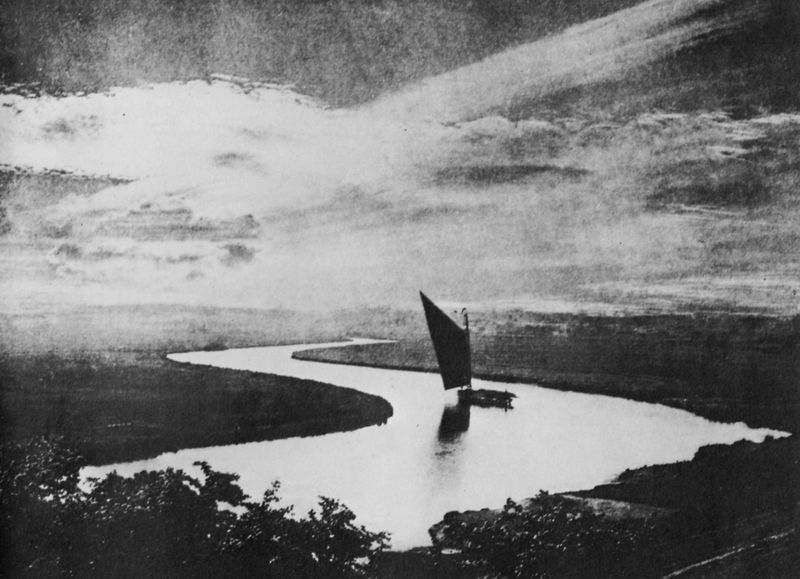
Titel: "Whitlingham Vale"
Künstler: Christopher Davies
Schlagwörter: baum, blätter, dunkel, himmel, laub, schatten, wasser, weiß, wolken, bäume, fluss, landschaft, ufer, grau, hell, hintergrund, licht, schwarz, vordergrund, wolke, schleife, weit, bach, dämmerung, ebene, feld, felder, ferne, flusslauf, horizont, horizontlinie, natur, spiegelung, strauch, weite, brüstung, busch, büsche, einsam, gebüsch, gewässer, sonne, sträucher, blatt, pflanze, pflanzen, schleifen, boot, boote, kahn, bewölkt, schiff, segel, segelboot, biegung, mast, segelschiff, nebel, ziehen, stimmung, glatt, allein, segeln, foto, fotografie, photographie, kurven, fern, wasseroberfläche, flusslandschaft, schlange, photo, kurve, hügelig, gesträuch, wipfel, schlängeln, fotographie, kurvig, meander, flussbiegung, s form, gleiten, büsch, beigung, flussschleife, wolga